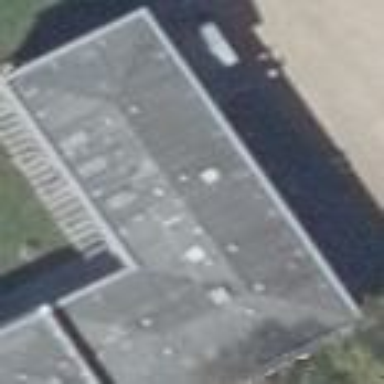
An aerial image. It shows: Building with hipped roof made of metal. The roof orientation is along the building. The building color is LemonChiffon.